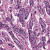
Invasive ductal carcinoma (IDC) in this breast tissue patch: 1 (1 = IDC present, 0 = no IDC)